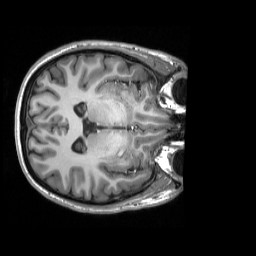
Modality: T1w
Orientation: axial
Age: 25
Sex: female
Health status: ill
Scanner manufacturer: siemens
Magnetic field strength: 3 T
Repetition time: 2.3 s
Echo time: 0.00201 s